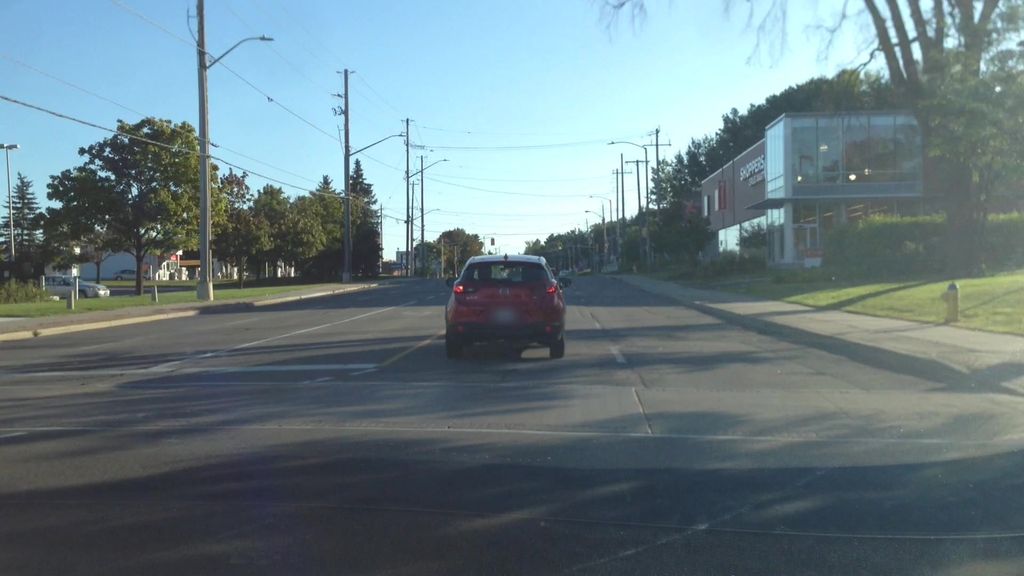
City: ottawa-gatineau